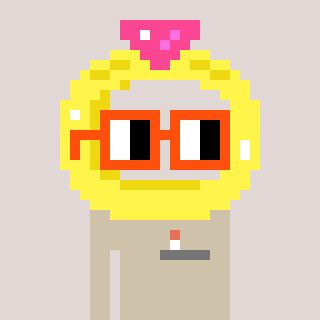
a pixel art character with square orange glasses, a ring-shaped head and a bege-colored body on a warm background